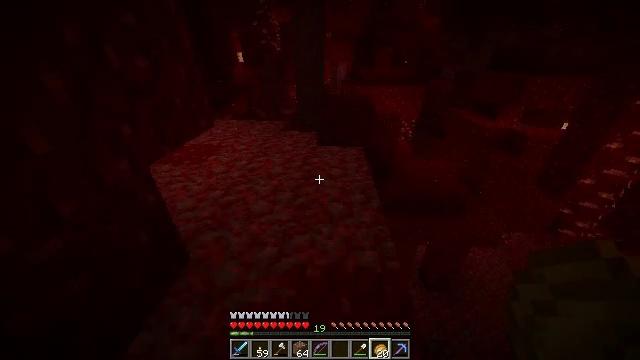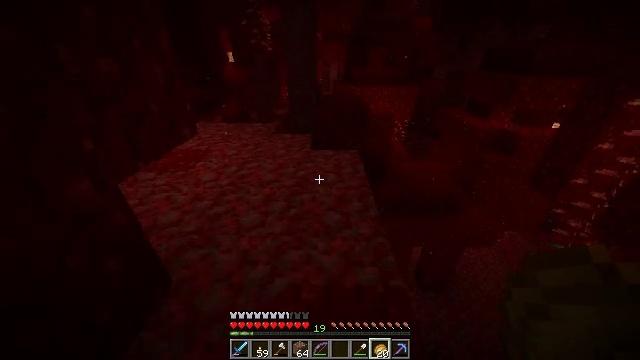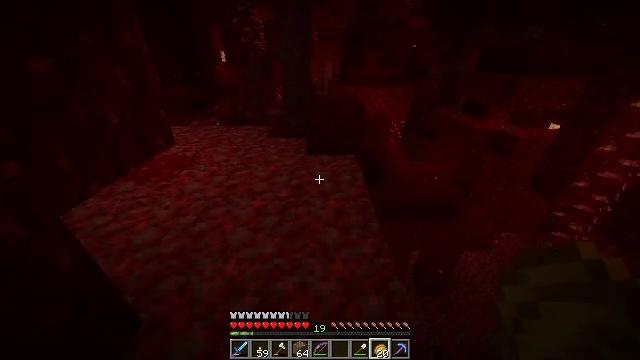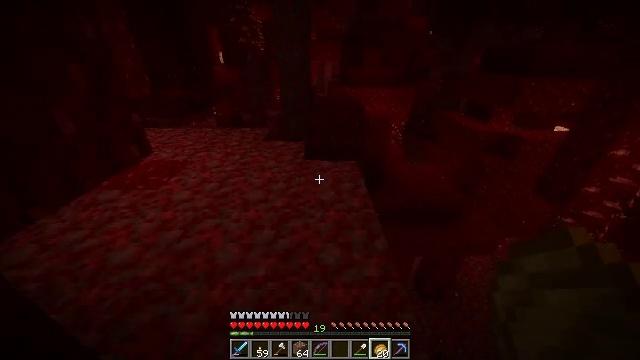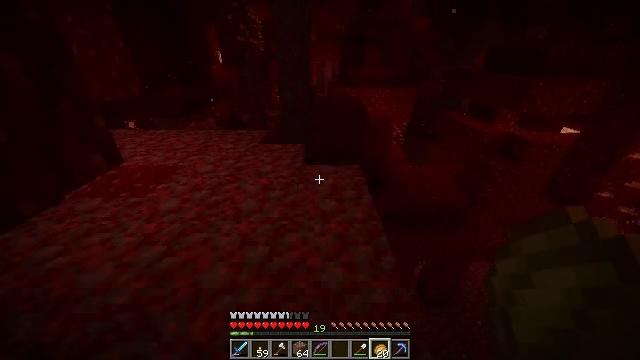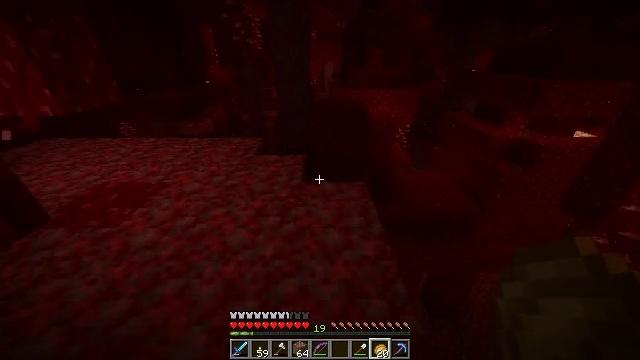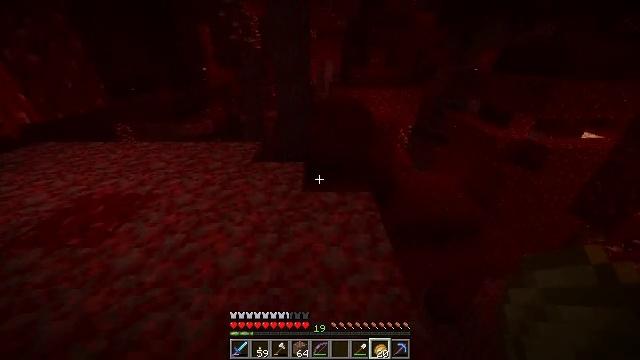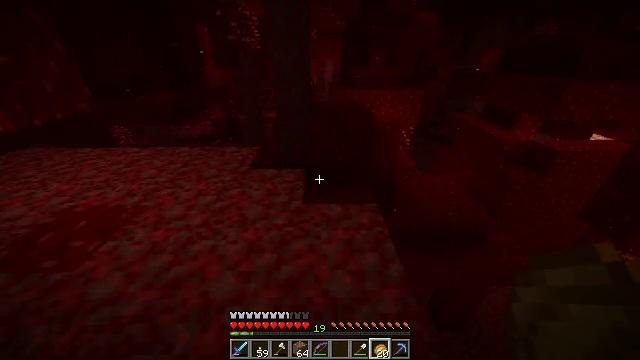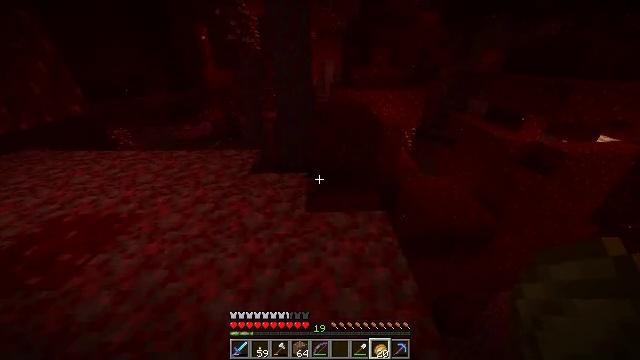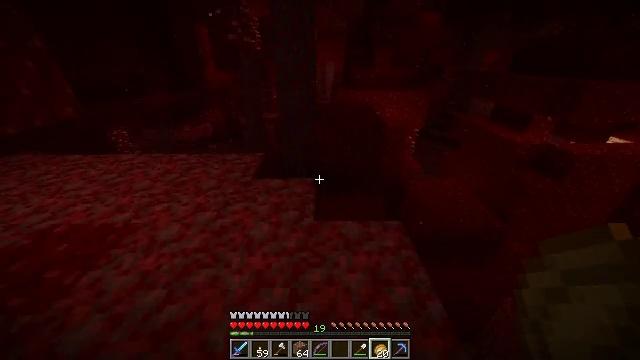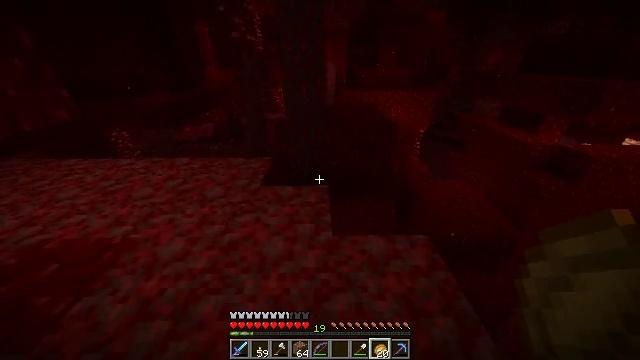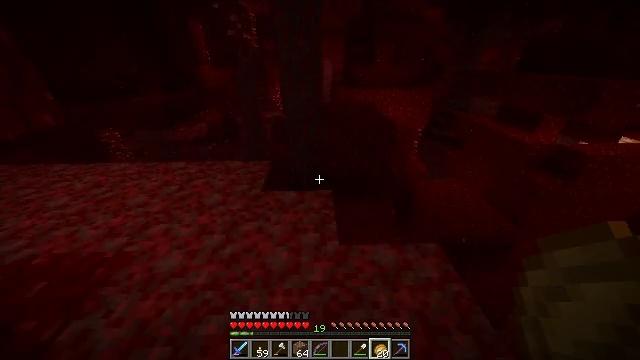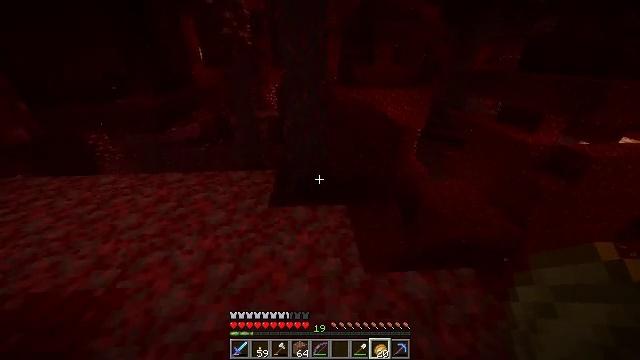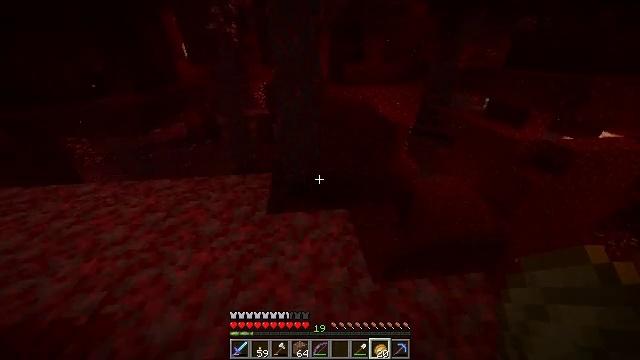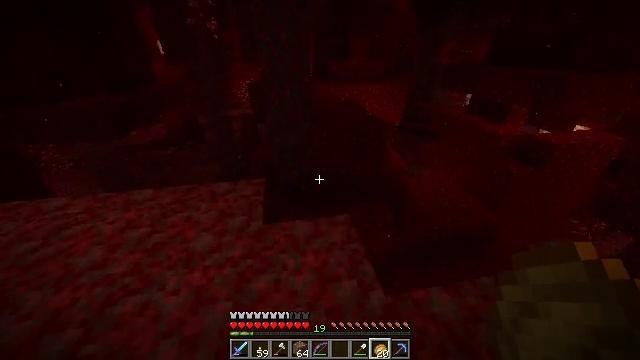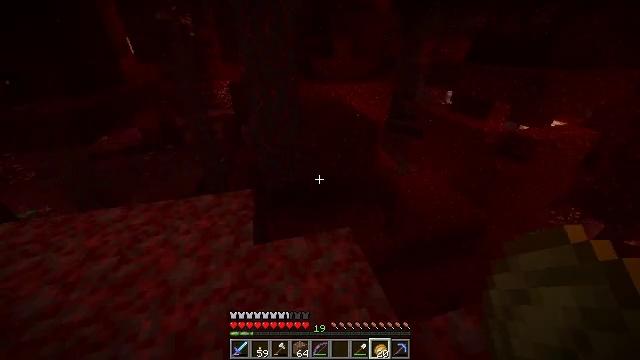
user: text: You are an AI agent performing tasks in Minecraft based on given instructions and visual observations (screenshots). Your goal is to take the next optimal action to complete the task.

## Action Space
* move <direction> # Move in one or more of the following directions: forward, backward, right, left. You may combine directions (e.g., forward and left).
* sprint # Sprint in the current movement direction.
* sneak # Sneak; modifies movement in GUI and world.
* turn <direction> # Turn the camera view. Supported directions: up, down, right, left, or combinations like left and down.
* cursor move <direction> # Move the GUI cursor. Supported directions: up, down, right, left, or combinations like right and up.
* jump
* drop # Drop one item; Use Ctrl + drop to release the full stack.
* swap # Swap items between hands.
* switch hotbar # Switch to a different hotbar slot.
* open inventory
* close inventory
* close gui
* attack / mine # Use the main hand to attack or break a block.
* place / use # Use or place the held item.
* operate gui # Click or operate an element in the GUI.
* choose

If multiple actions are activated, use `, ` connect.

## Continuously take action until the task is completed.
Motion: motion action
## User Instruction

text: Attack the ground to get crimson roots.
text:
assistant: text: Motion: move forward, turn right
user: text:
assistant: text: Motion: move forward, turn right
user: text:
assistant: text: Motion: move forward
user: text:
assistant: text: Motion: move forward
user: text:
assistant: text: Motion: move forward
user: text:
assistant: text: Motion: move forward
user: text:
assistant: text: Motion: move forward
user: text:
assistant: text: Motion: move forward and move left
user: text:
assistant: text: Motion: move forward and move left
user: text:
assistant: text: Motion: move forward and move left
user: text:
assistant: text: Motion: move forward and move left, turn right
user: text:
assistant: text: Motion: move forward and move left, turn right
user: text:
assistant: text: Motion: move forward and move left, turn right
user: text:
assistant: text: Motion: move forward, turn right
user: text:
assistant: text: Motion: move forward, turn right
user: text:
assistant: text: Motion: move forward, turn right
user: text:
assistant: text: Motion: move forward, turn right
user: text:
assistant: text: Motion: move forward
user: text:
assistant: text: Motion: move forward
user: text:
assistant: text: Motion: move forward
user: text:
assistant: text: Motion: move forward
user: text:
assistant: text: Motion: move forward, jump
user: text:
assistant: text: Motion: move forward, jump
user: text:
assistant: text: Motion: move forward, jump
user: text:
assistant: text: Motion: move forward, jump
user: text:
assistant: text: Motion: move forward, jump
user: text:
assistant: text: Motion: move forward, jump
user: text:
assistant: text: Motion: move forward, jump
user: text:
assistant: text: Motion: move forward, jump
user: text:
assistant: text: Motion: move forward, jump